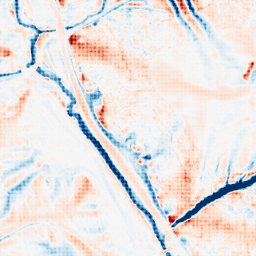
Category: edge_preserving
Decomposition family: median
Decomposition parameters: size: 21
Upsampling method: sinc_hamming
Upsampling parameters: scale: 4
kernel_size: 4
Upsampling scale: 4